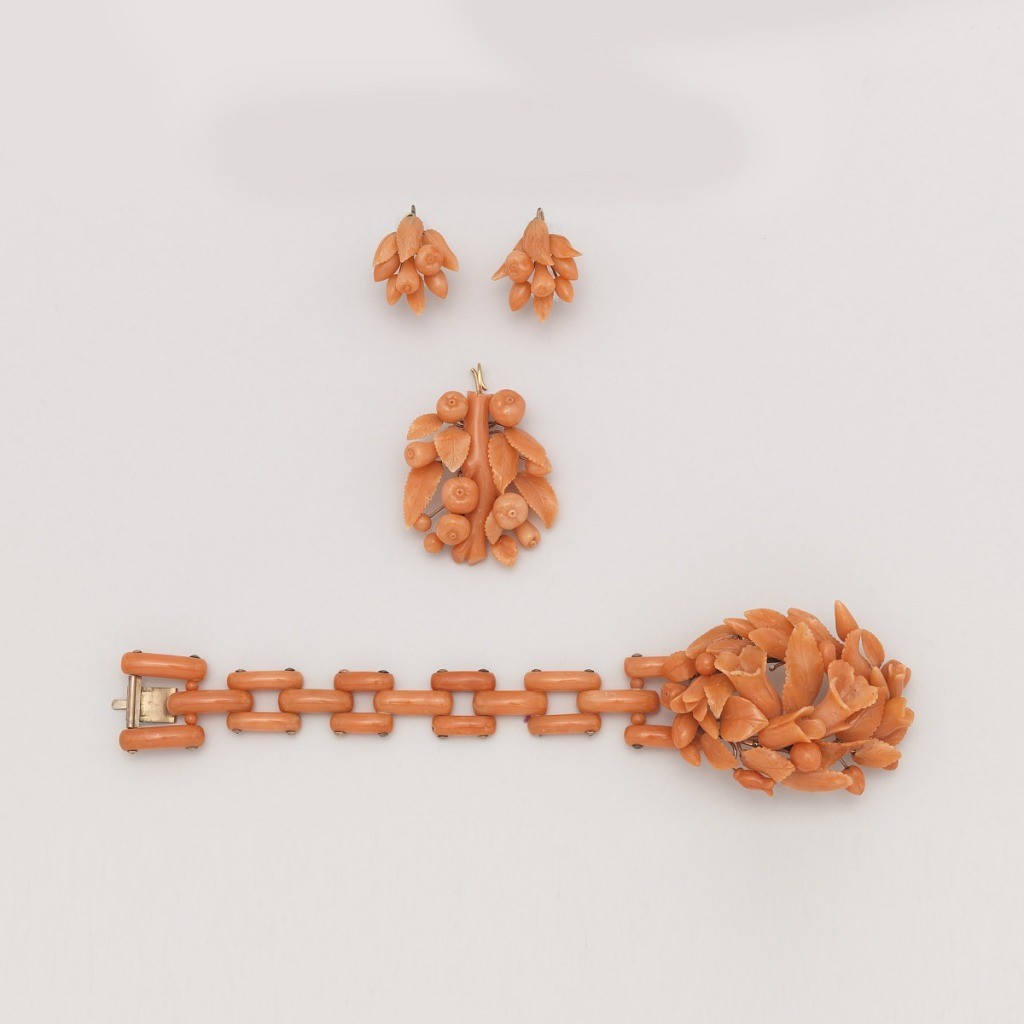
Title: Bracelet
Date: ca. 1870
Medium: Coral, gold
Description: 1946-50-18-a/c: a: brooch. Red coral carved to represent head of F...;     1946-50-19: Links of pink coral joined with gold rivets; ornam...;     1946-50-22-a,b: Links of pink coral joined with gold rivets; fruit...